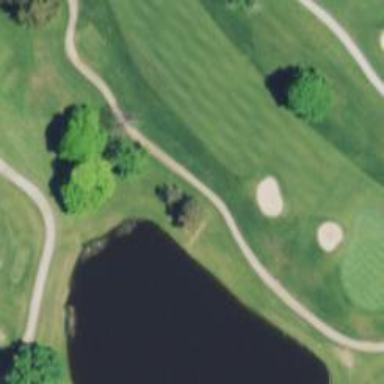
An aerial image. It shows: Golf cartpath that is also road path.